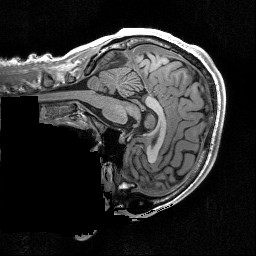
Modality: T1w
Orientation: sagittal